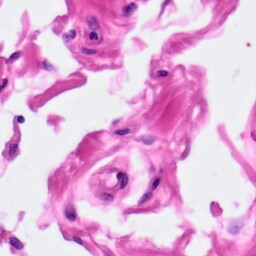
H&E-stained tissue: Pancreatic